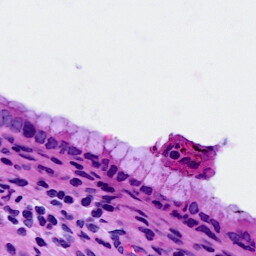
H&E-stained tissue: Cervix